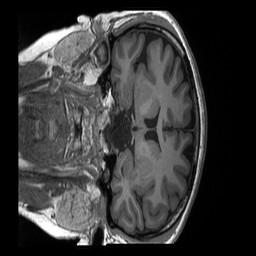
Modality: T1w
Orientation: coronal
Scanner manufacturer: siemens
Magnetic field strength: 3 T
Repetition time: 2.4 s
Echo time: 0.00224 s